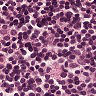
Metastatic tissue present: no